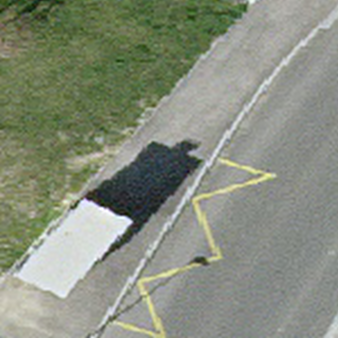
Label: other